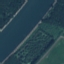
Land use / land cover class: River